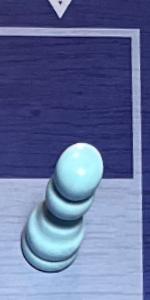
Label: Pawn_White